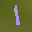
Label: 1